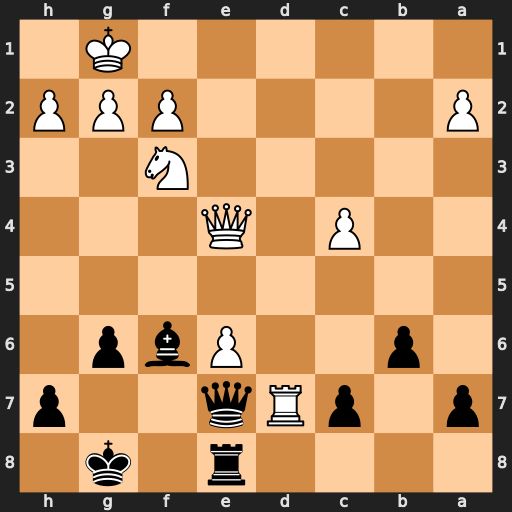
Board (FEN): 4r1k1/p1pRq2p/1p2Pbp1/8/2P1Q3/5N2/P4PPP/6K1
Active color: b
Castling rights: -
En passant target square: -
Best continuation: Qxd7 Qxg6+ hxg6